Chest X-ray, PA view. Patient: 52 years old, sex M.
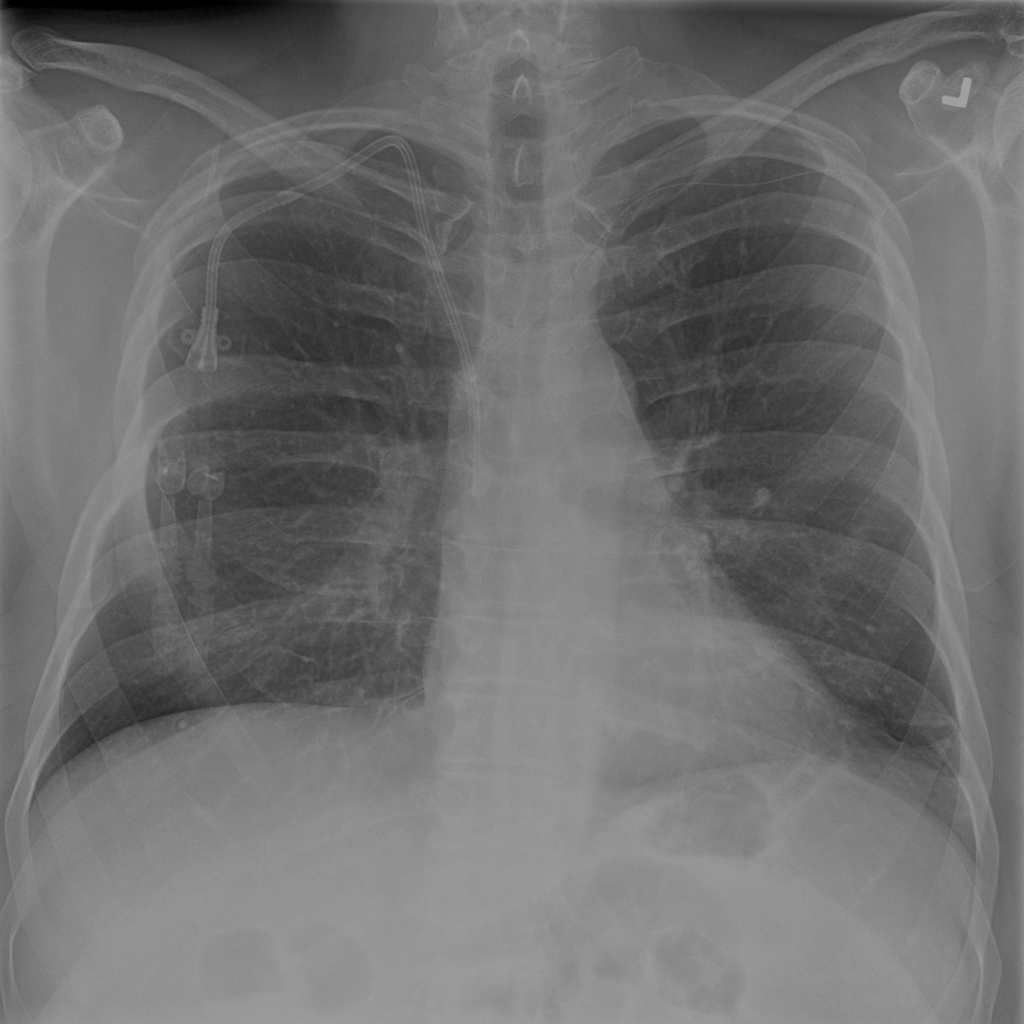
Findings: No Finding